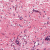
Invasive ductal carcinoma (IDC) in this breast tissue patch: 0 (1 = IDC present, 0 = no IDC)